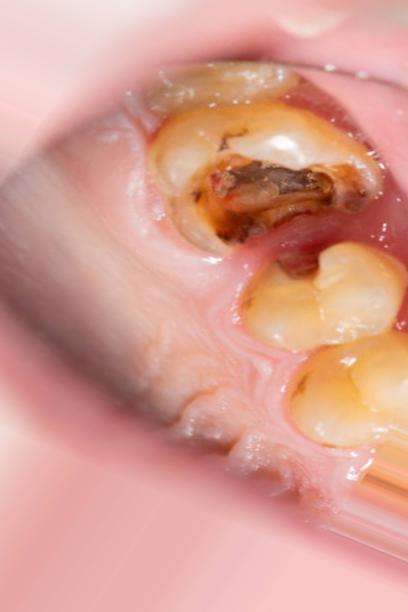
Condition: Caries